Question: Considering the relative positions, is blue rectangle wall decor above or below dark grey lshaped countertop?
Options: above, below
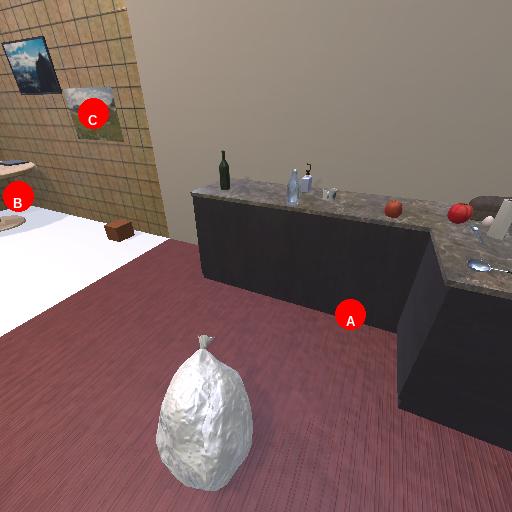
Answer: above